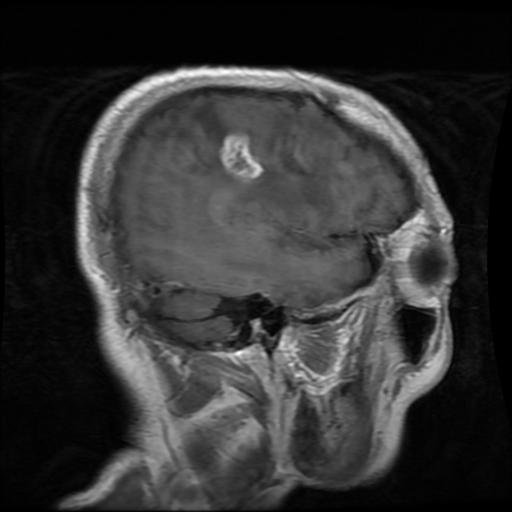
Label: glioma